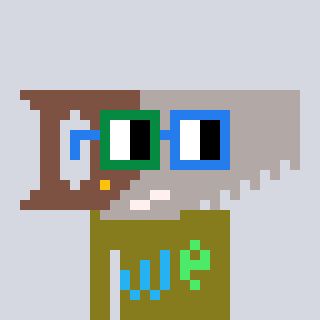
a pixel art character with square green and blue glasses, a saw-shaped head and a gunk-colored body on a cool background